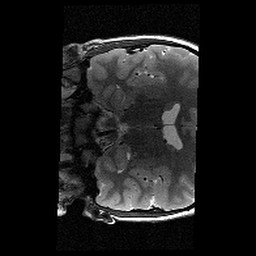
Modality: T2w
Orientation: coronal
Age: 9
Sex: male
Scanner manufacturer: siemens
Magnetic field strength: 3 T
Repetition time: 9.23 s
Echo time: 0.067 s